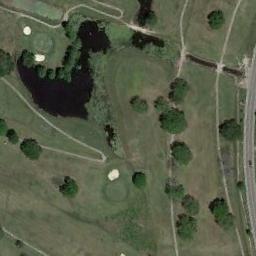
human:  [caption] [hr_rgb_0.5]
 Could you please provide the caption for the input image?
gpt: There are a lot of trees in the golf course .

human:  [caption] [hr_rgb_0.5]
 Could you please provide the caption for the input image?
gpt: There are three large bunkers and two paths .

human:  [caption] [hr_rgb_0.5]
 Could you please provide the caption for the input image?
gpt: The golf course has some lakes, Fairways, Roads, Barrier trees and three sandpits .

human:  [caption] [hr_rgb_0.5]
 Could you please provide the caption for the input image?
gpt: There are several bunkers and lakes and a few paths and many trees on a large green lawn on the golf course .

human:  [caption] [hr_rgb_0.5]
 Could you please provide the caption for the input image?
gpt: There are some green trees and three bunkers on the golf course .